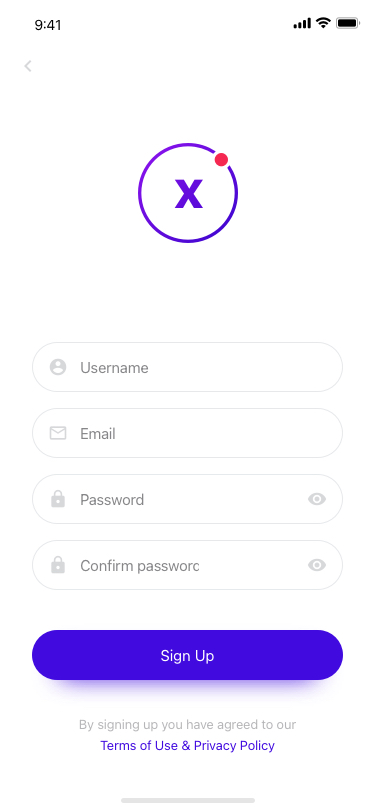
Text in this UI design:
By signing up you have agreed to our
Terms of Use & Privacy Policy
Sign Up
Username
Email
Password
Confirm password